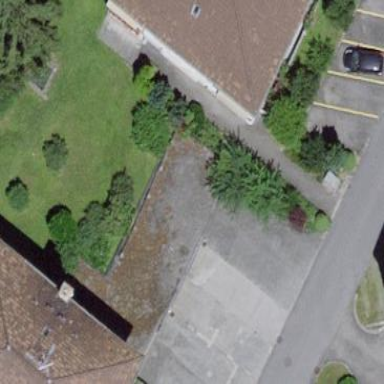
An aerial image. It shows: Garage building.